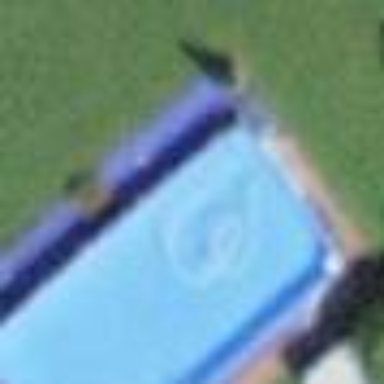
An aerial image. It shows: Swimming pool located in leisure land.